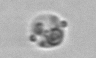
Label: Amoeba